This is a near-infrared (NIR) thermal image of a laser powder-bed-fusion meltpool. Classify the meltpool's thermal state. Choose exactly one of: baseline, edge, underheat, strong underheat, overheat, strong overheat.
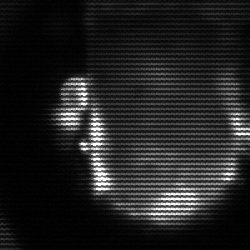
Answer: baseline